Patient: sex M, age 61
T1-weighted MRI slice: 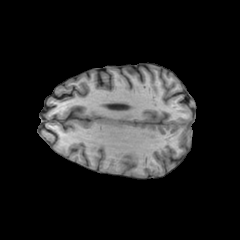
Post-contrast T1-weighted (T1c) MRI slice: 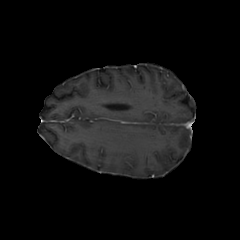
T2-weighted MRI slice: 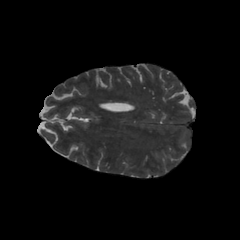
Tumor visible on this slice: no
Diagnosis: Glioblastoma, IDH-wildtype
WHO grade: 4